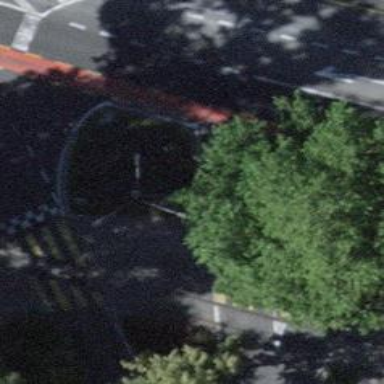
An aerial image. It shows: Traffic calming island.